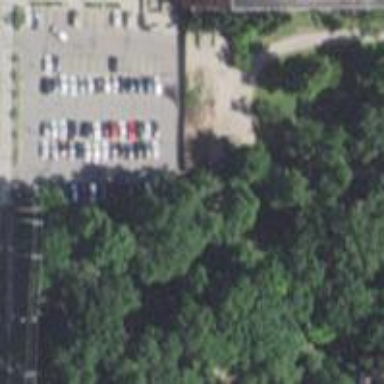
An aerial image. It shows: Parking area with surface.